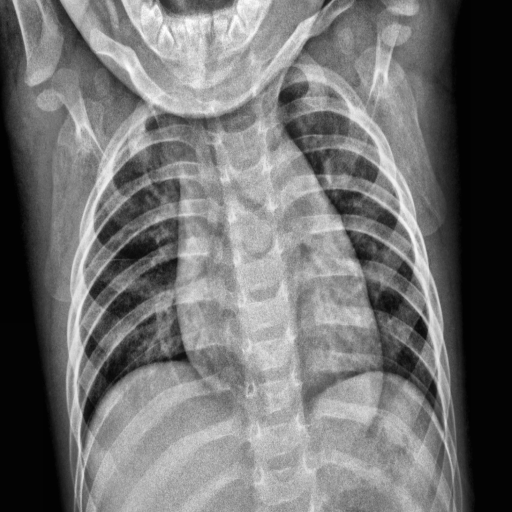
Finding: NORMAL